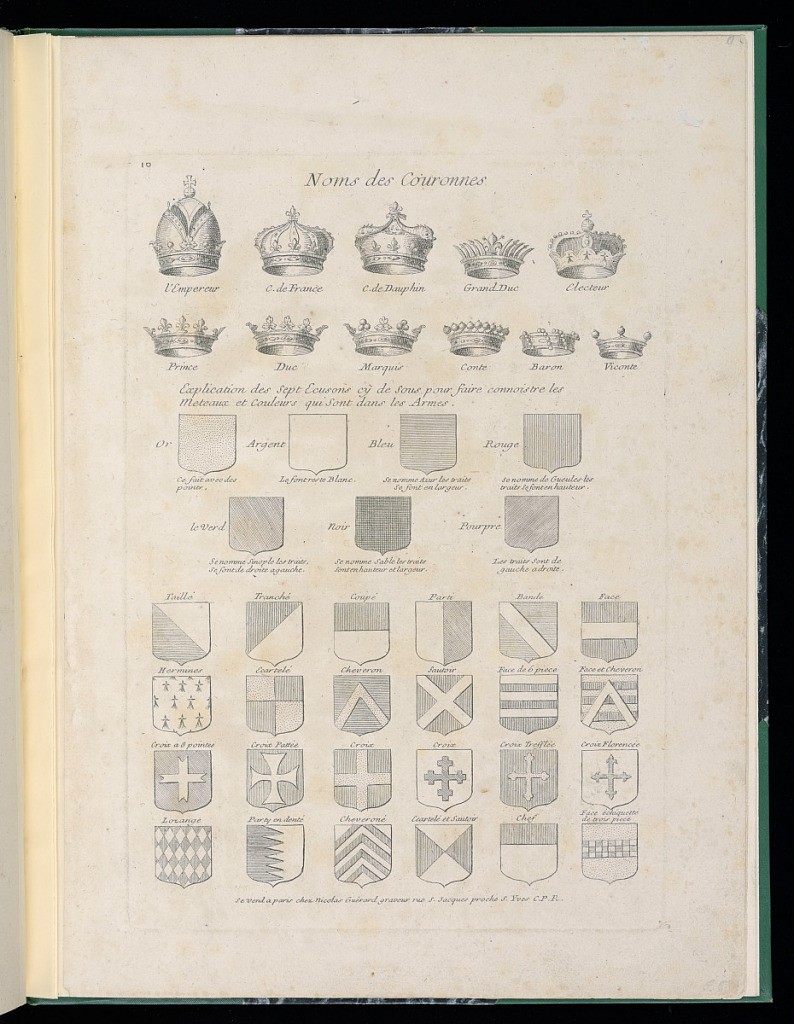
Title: Designs for Crowns and Coat of Arms
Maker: Nicolas Guérard, French, ca.1648–1719
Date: ca. 1715
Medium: Etching and engraving on paper
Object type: Print
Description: Sheet illustrating various heraldic crowns and coats of arms. Each element is described. The plate is numbered and signed with the publisher's address.